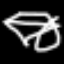
Label: diamond